Question: I would like to have a needle plot like in
'''
plot(1:10, 1:10, type = "h")
'''
but in 'ggplot2'. Is there a more or less direct way to do it? Or is that only possible with workarounds via line charts or something like that?

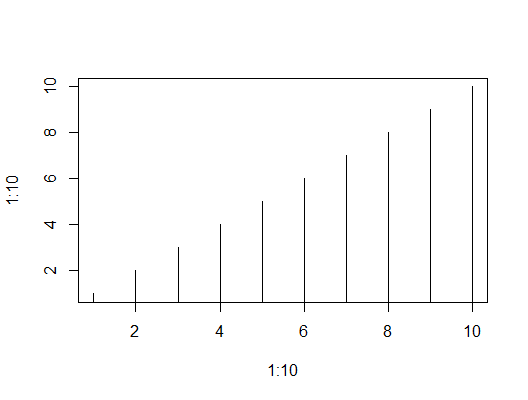
Answer: '''
library(ggplot2)
ggplot(data.frame(x=1:10, y=1:10),
aes(x=x, ymax=y, ymin=0)) +
geom_linerange()
'''